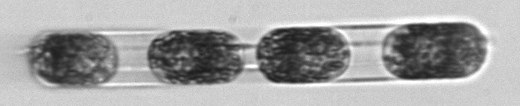
Label: Hemiaulus